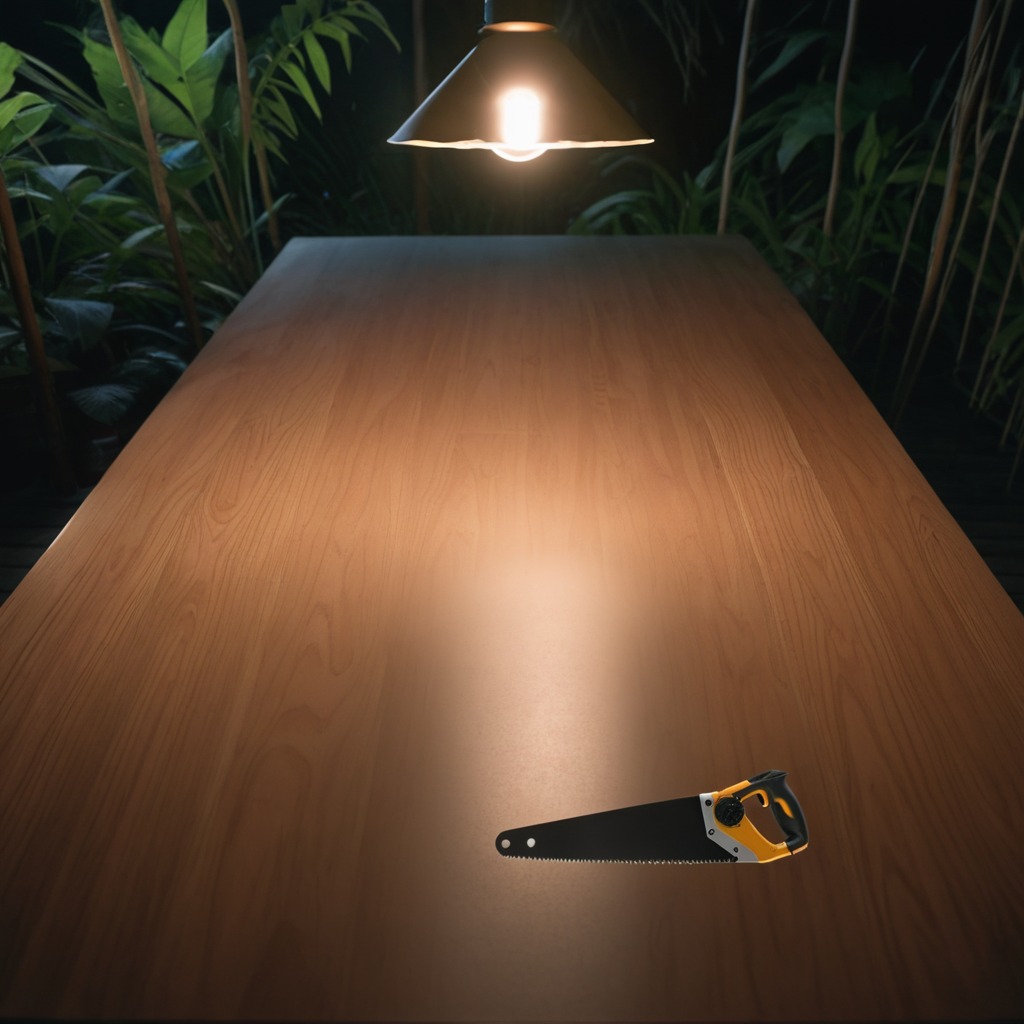
A handheld metal saw is lying on a wooden table inside a jungle field workshop tent at night.